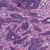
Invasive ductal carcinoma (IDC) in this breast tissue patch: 1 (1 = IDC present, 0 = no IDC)